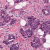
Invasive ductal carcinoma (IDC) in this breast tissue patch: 1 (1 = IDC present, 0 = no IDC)